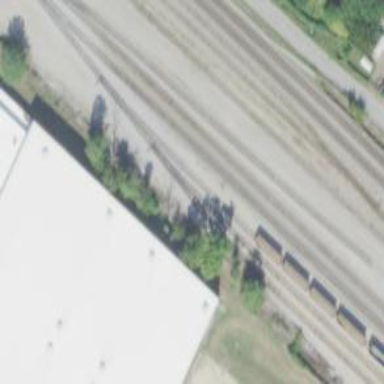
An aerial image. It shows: Railway siding with rails.